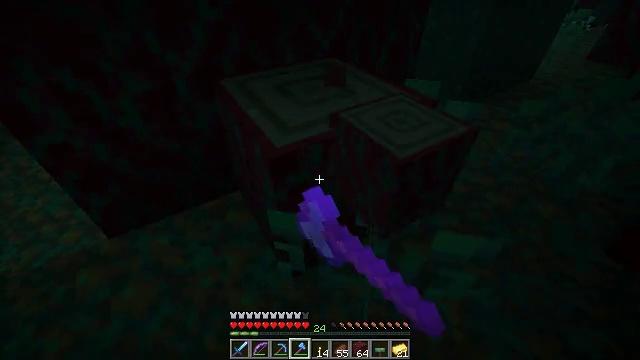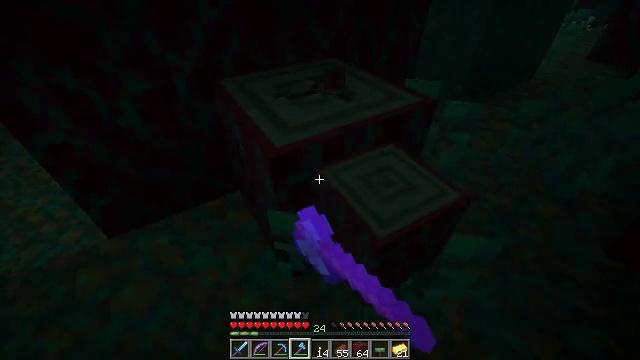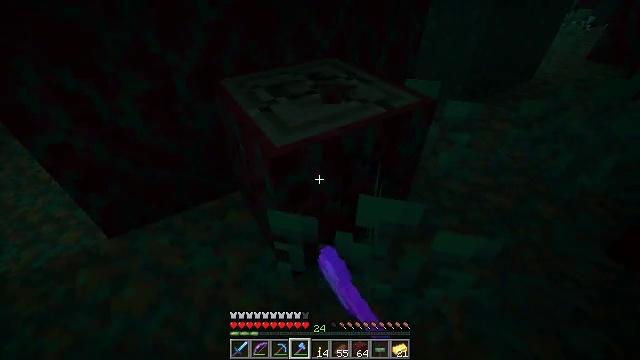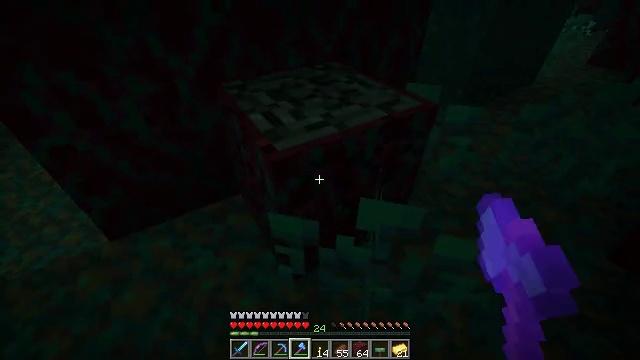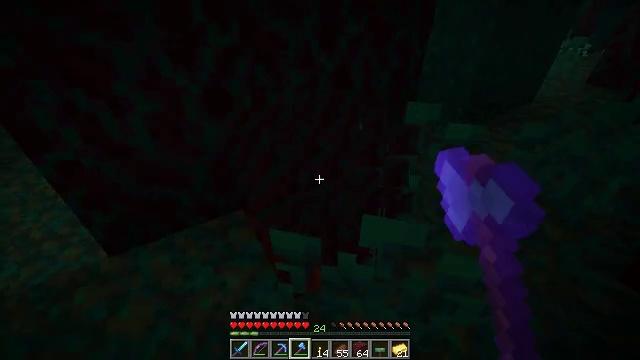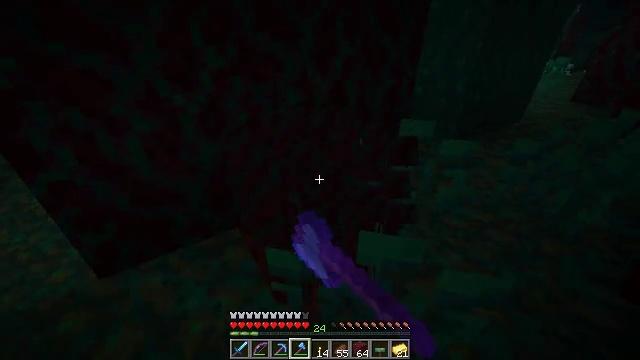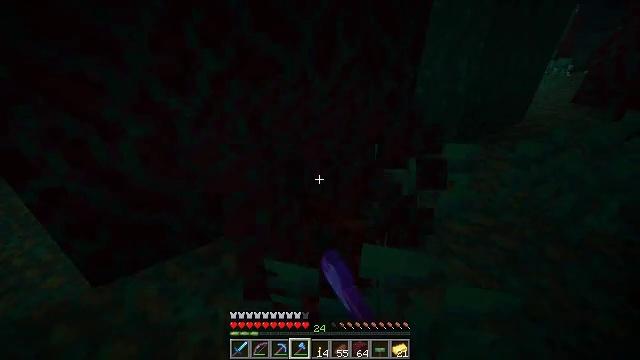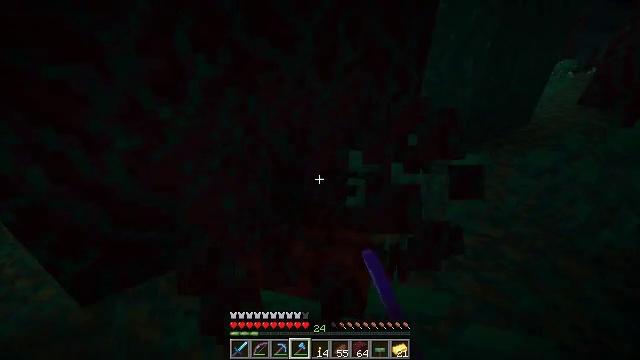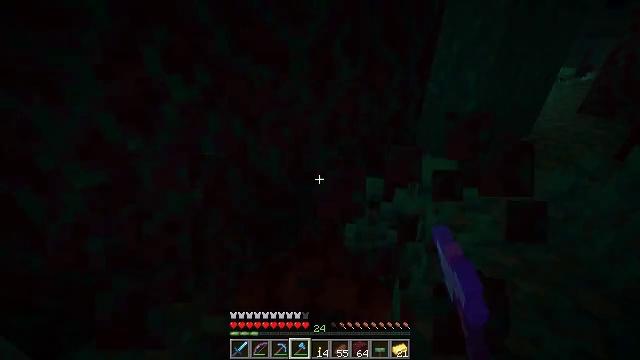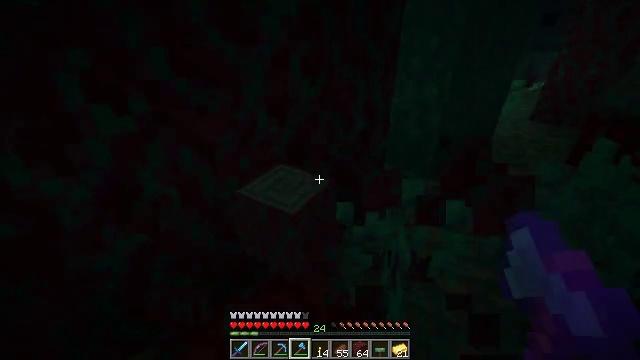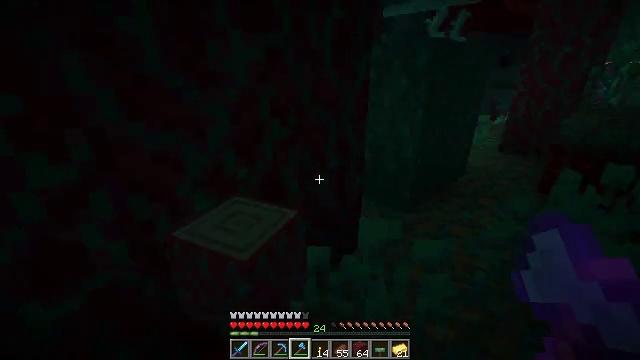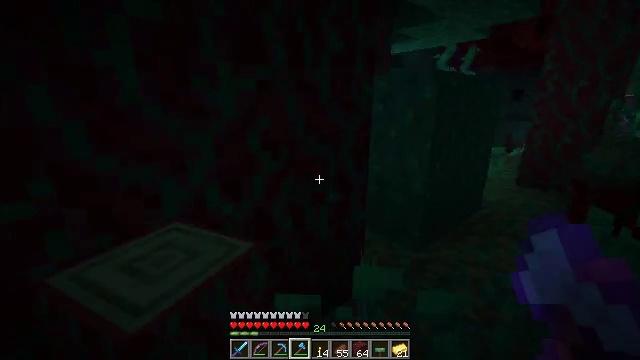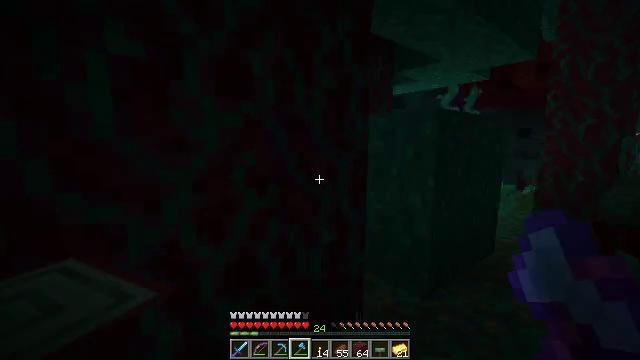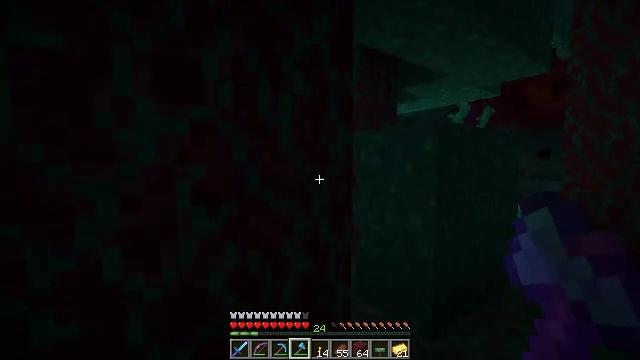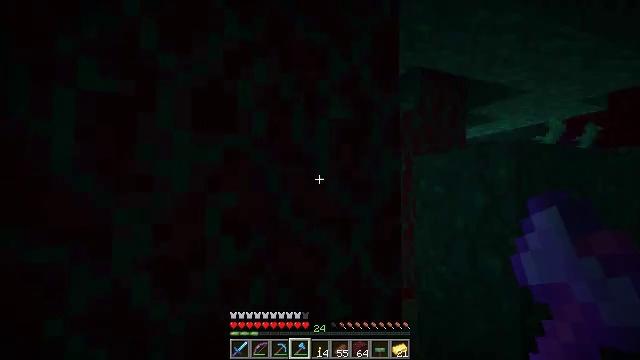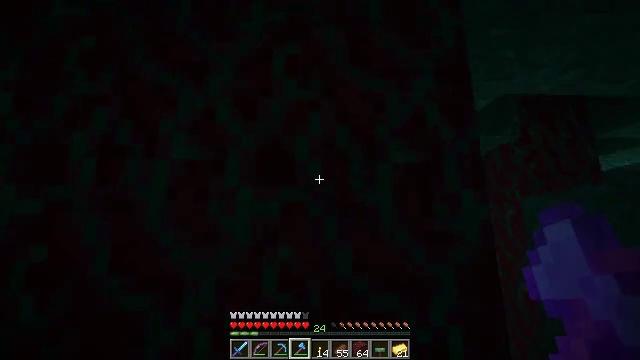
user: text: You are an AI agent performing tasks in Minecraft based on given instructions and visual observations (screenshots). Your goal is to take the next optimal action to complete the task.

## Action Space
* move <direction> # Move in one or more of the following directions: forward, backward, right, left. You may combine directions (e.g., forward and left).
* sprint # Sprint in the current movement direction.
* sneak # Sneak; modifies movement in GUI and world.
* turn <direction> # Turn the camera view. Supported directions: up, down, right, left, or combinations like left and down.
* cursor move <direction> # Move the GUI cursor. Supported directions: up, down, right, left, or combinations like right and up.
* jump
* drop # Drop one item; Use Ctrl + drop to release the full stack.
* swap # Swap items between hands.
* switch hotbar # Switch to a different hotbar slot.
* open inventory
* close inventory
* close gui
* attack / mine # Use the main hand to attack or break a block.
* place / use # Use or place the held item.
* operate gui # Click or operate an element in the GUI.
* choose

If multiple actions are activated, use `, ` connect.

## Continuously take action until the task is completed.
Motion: motion action
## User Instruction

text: Gather warped stem with an axe.
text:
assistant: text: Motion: attack / mine
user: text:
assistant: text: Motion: attack / mine
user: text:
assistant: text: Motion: attack / mine
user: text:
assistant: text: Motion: turn up, attack / mine
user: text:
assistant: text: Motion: turn right and up, attack / mine
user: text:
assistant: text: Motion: move forward
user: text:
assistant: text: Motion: move forward
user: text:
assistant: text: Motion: move forward, turn right and up
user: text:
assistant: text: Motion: move forward and move right, turn right and up
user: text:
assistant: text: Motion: move forward and move right, turn right and up
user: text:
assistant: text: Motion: move forward and move right, turn left and up
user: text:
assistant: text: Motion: move forward and move right, turn left and up
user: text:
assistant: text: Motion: move forward and move right, turn left and up
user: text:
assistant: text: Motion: move forward and move right, turn left and up
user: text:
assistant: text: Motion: move forward and move right, turn left and up
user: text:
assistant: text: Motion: move right, turn left and up
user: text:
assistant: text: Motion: move right
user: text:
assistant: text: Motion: move right
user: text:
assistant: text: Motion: move right, turn right
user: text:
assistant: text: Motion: move right, turn left and up
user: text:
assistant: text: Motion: turn left and up
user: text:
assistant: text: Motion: turn left and up
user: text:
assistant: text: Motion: turn left and up
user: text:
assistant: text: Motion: turn left
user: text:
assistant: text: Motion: no_op
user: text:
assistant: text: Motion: move left, turn right and down
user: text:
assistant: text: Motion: move left, turn left
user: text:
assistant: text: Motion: move left, turn up
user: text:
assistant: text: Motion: move forward and move left, turn left and up
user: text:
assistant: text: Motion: move forward and move left, turn left and up